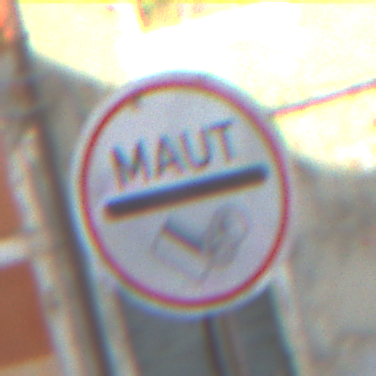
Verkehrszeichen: MautflichtigeStrecke
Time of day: MorningAfternoon
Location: Outdoor (Urban)
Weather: Clear
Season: NotSpecified
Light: Natural